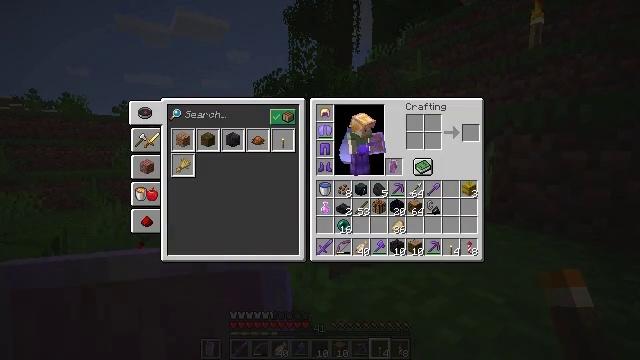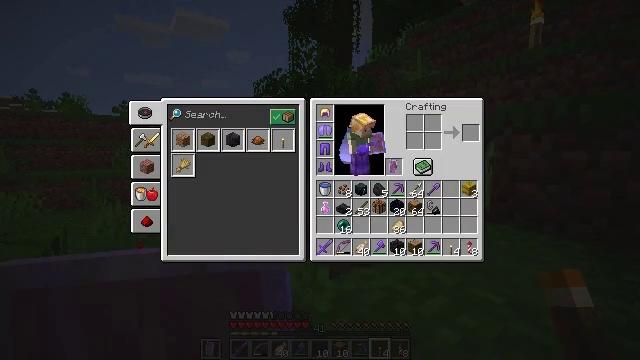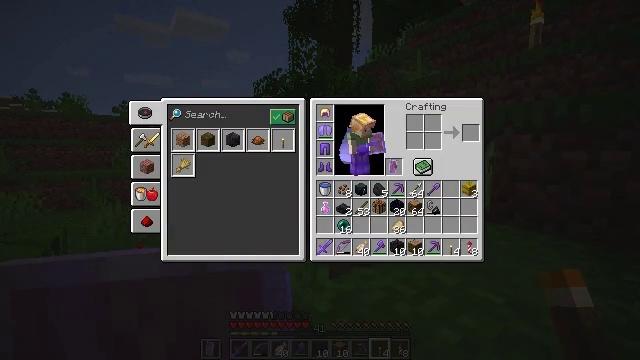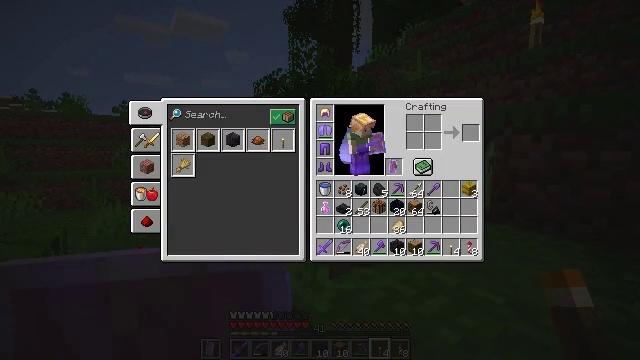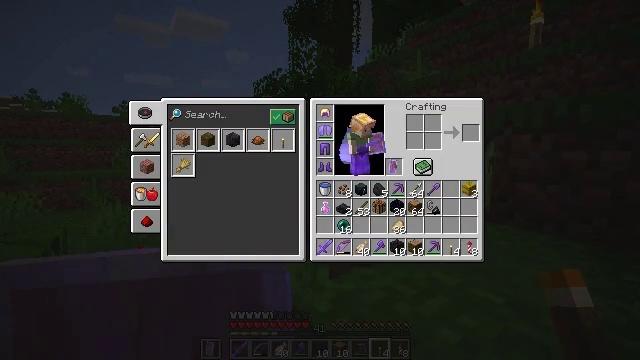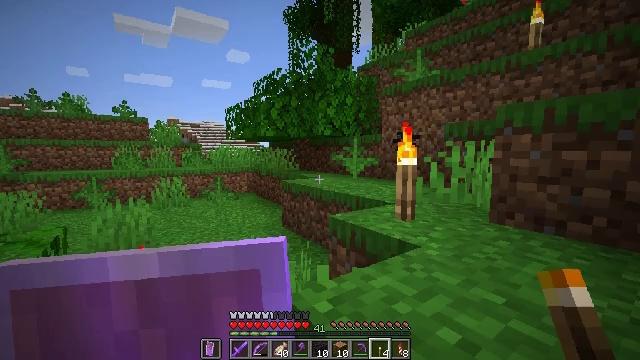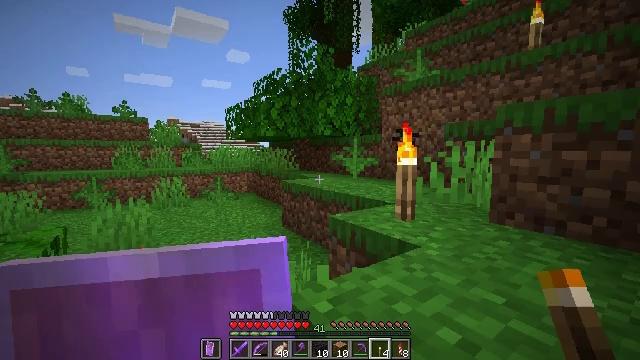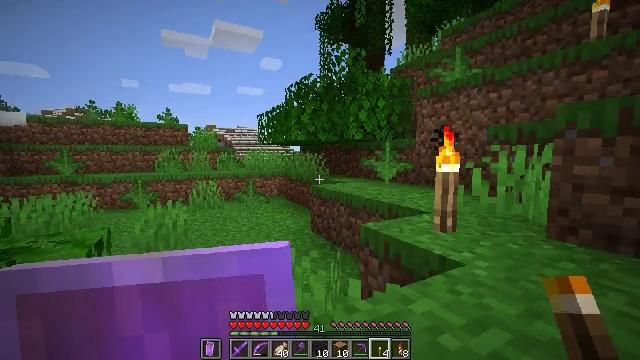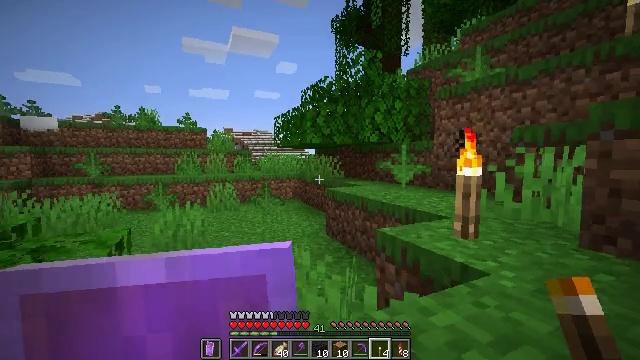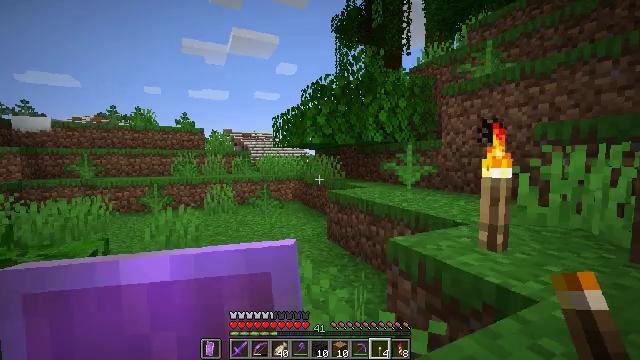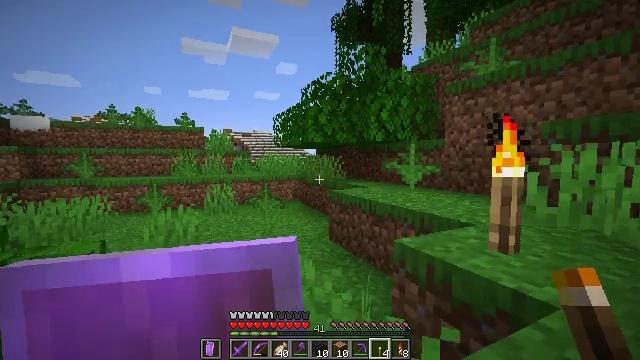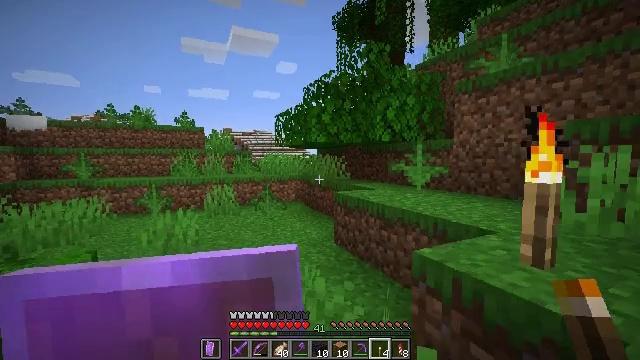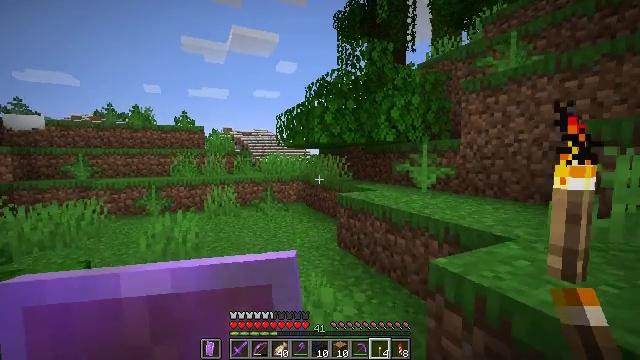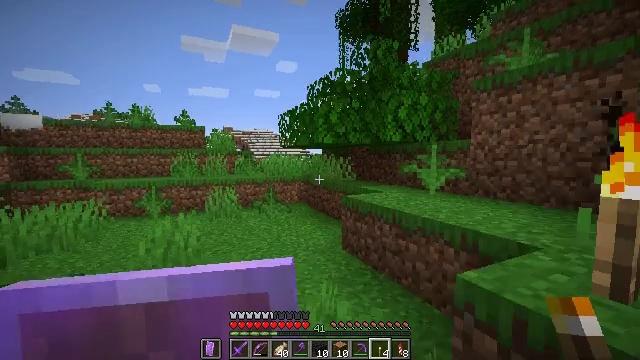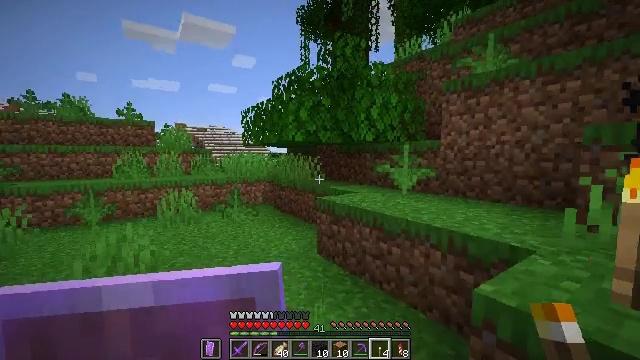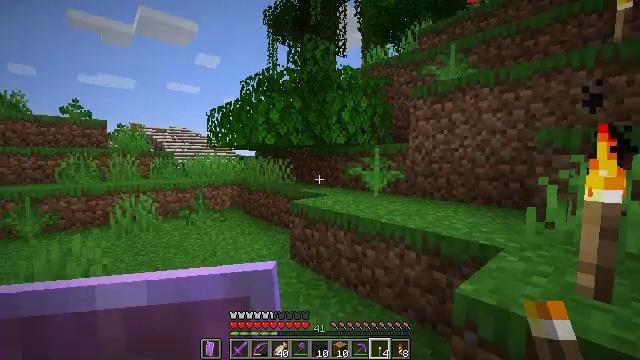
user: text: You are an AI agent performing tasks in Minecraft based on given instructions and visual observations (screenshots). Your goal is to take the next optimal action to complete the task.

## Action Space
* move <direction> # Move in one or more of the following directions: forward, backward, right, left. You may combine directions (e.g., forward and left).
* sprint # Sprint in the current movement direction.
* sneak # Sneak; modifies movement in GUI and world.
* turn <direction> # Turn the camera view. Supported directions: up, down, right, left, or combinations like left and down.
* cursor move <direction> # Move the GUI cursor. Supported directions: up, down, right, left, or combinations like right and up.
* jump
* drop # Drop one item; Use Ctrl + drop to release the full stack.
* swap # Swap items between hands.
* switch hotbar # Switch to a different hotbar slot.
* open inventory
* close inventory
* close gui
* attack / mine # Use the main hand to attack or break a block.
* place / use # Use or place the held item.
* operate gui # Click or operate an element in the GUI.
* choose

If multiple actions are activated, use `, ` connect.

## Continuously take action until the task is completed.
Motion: motion action
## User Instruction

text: Get cocoa by attacking the pod.
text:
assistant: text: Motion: no_op
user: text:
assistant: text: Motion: no_op
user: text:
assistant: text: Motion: no_op
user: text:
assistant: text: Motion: no_op
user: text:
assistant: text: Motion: no_op
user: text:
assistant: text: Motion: no_op
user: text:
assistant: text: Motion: move forward, turn left
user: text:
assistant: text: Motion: move forward, turn left
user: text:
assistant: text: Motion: move forward
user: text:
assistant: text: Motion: move forward
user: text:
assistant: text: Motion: move forward
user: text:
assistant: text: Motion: move forward and move left
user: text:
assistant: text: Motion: move forward and move left
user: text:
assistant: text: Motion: move forward and move left, turn right
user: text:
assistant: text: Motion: move forward and move left, turn right
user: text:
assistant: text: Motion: move forward and move left, turn right and up
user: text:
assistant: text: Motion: move forward and move left, turn right and up
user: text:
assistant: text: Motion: move forward and move left, turn right and up
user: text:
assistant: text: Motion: move forward and move left, turn right and up
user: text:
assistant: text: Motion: move forward, turn right and up
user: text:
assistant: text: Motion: move forward, turn right and up
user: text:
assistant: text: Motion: no_op
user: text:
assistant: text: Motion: no_op
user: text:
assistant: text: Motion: no_op
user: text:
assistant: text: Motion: no_op
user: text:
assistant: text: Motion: no_op
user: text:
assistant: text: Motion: move forward
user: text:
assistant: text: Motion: move forward
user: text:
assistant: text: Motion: move forward, turn right and down
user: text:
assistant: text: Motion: move forward, turn right and down